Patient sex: M
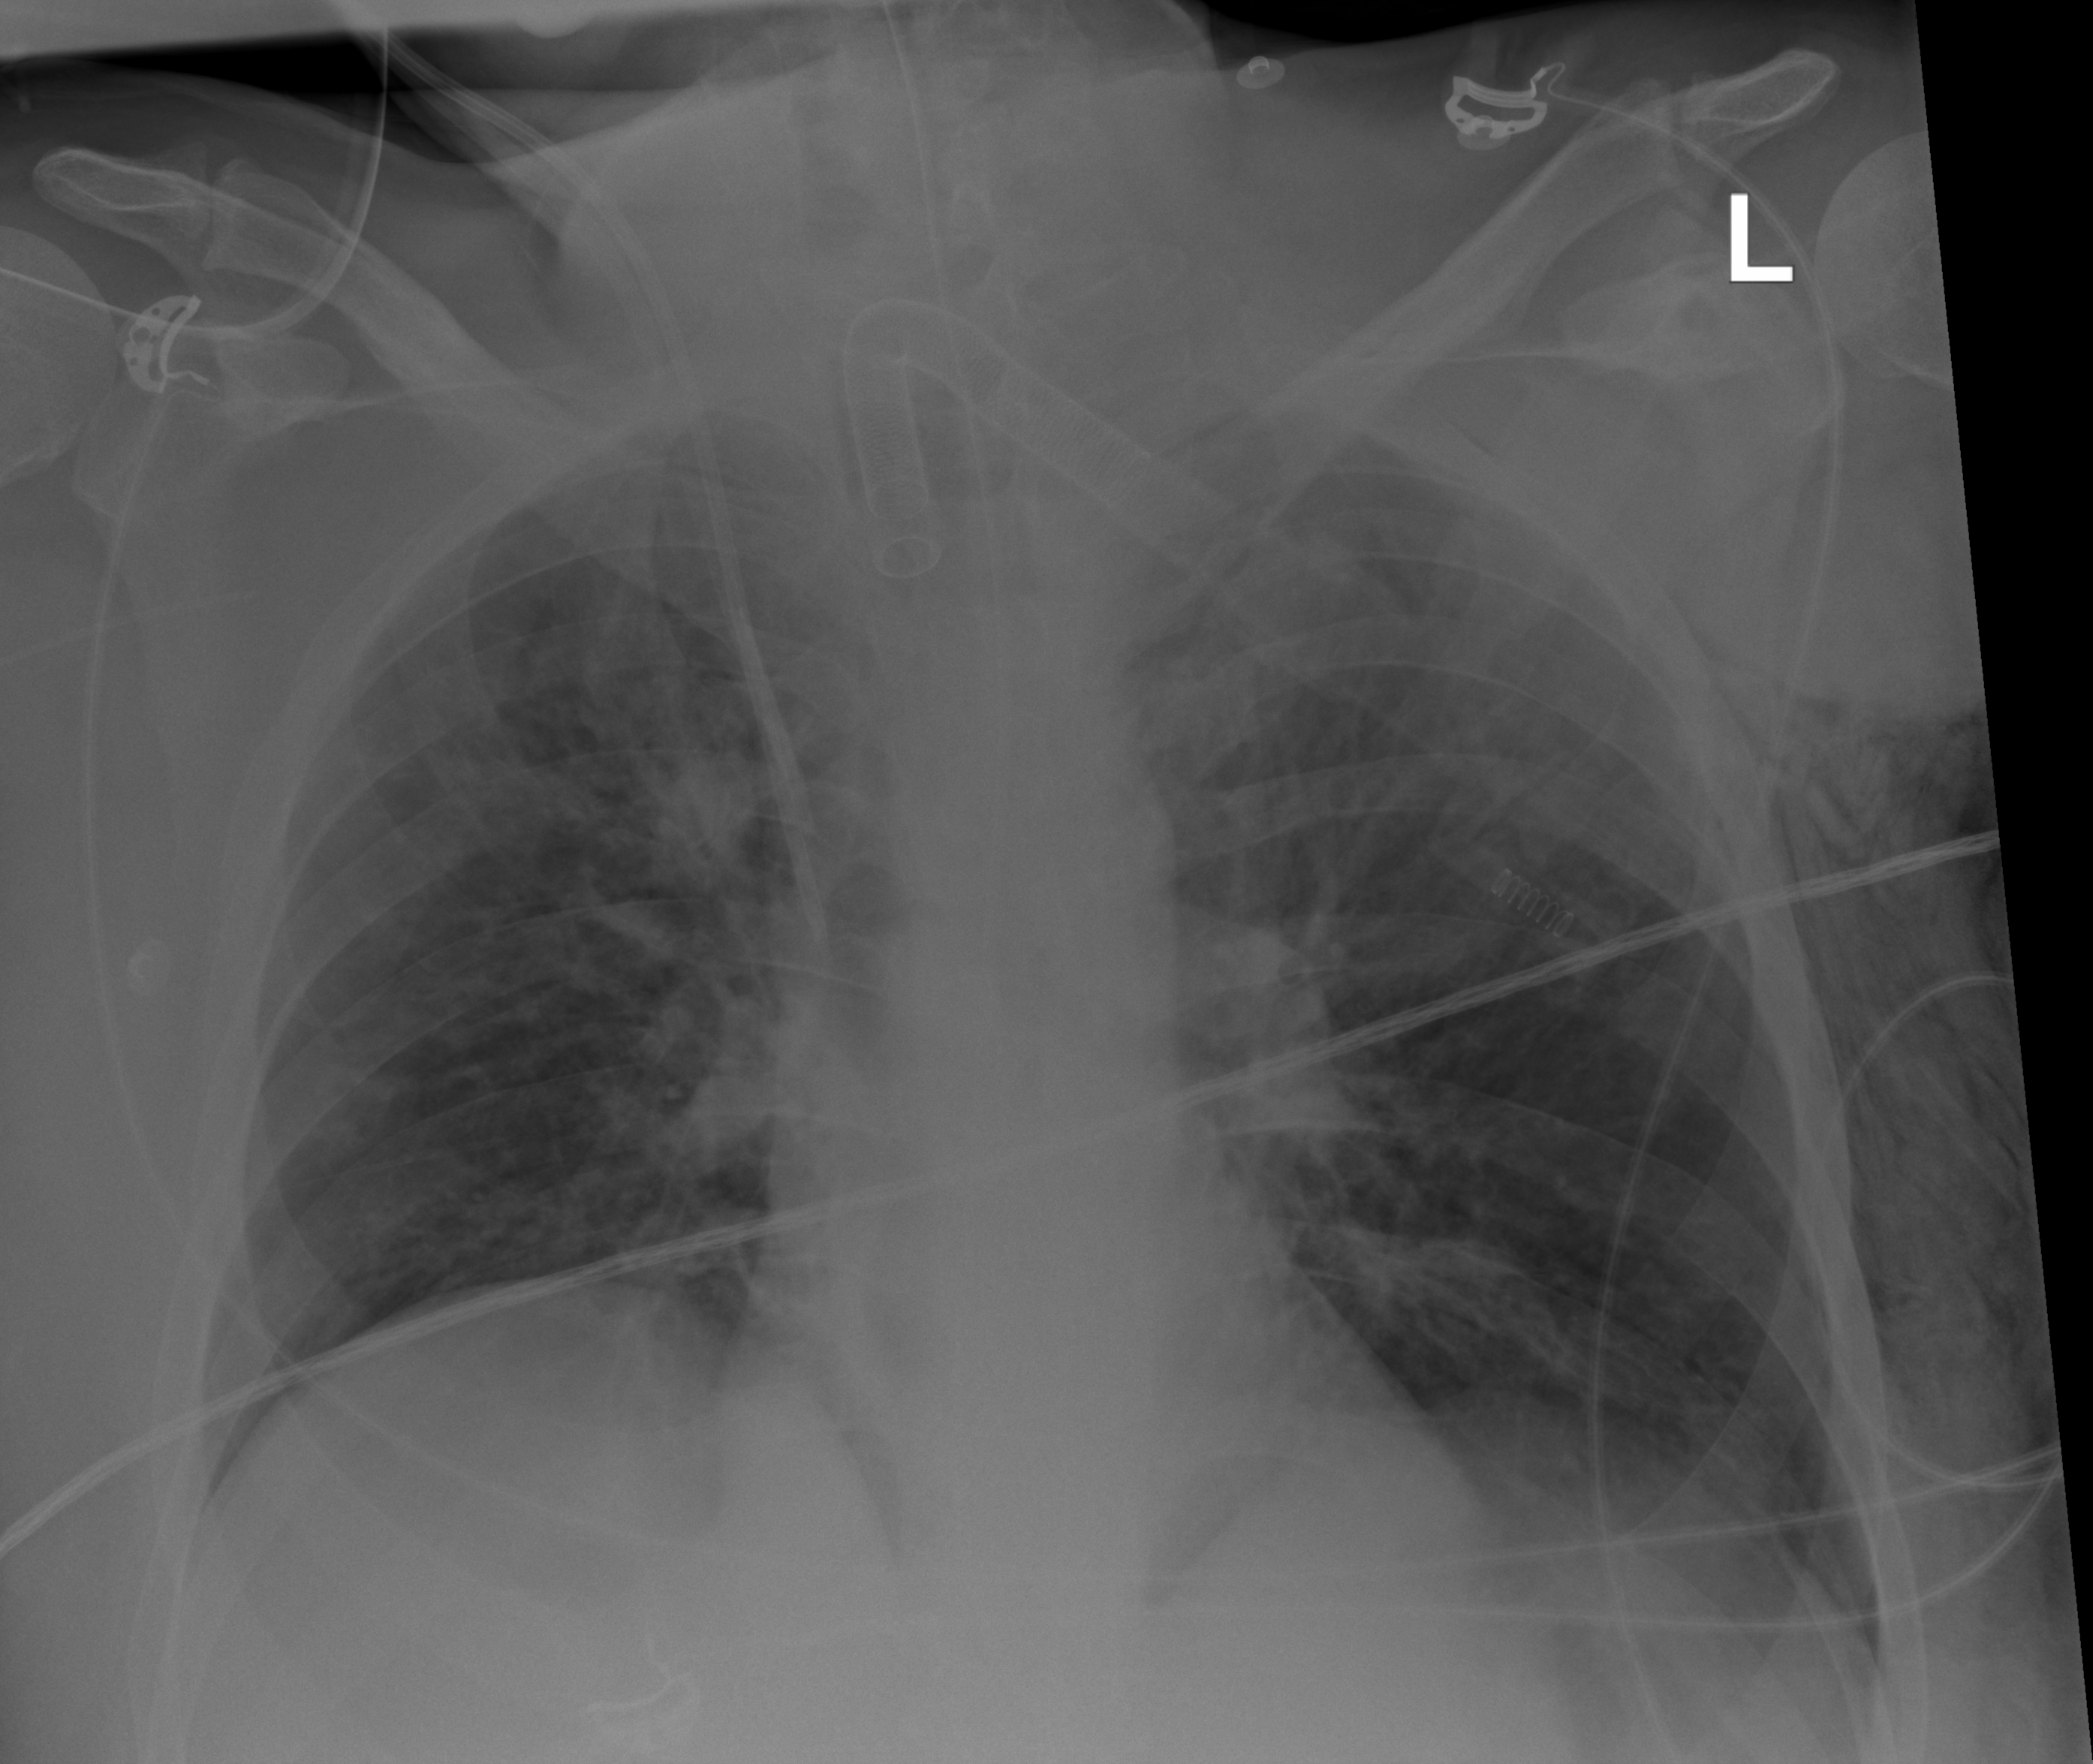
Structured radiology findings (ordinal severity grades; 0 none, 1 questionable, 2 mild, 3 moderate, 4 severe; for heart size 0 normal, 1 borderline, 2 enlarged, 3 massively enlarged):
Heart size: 1
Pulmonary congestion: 2
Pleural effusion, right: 0
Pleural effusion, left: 0
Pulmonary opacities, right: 2
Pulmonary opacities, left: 2
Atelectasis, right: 2
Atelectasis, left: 2